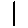
Label: line